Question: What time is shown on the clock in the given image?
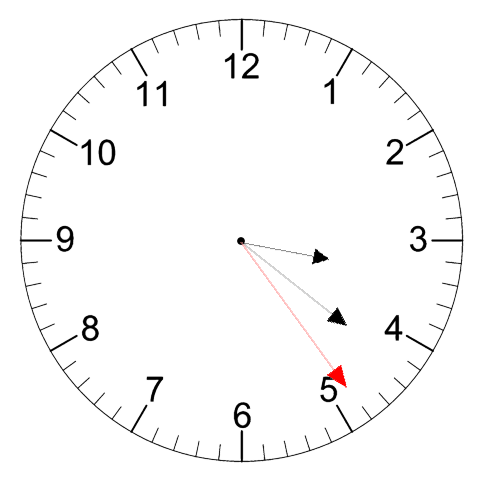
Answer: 03:21:24